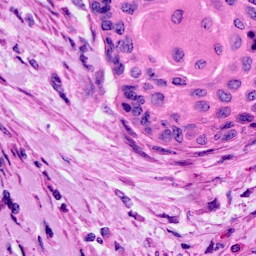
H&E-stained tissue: Cervix